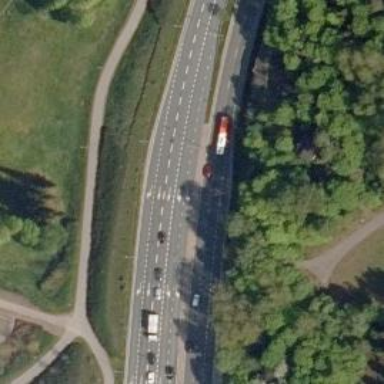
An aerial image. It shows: Asphalt road classified as trunk highway.